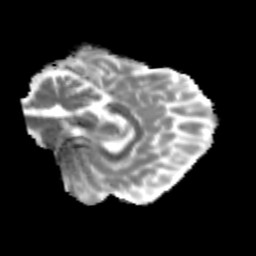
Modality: MD
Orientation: sagittal
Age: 29
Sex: male
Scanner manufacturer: siemens
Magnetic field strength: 3 T
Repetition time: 3.5 s
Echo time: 0.125 s